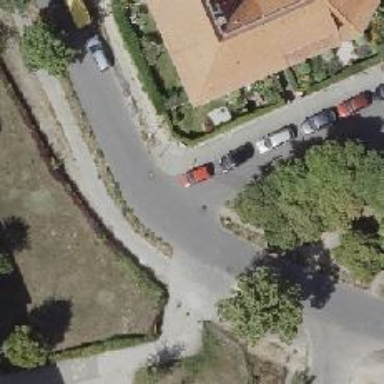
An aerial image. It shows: Residential road with asphalt surface and sidewalks on both sides.